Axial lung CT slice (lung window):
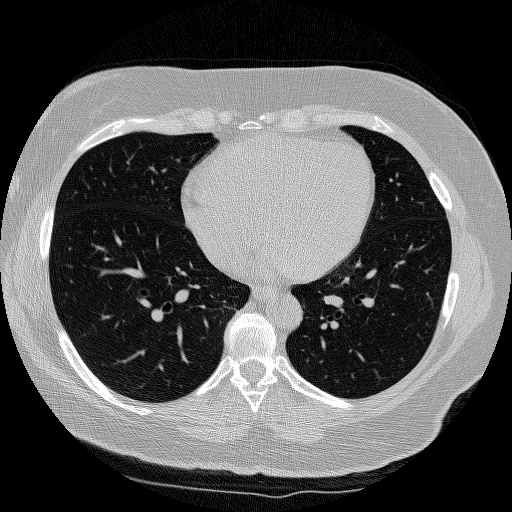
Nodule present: no